Interaction volume radius: 10 \u00c5
Interaction volume height: 15 \u00c5
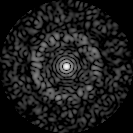
Disorder parameter: 0.832